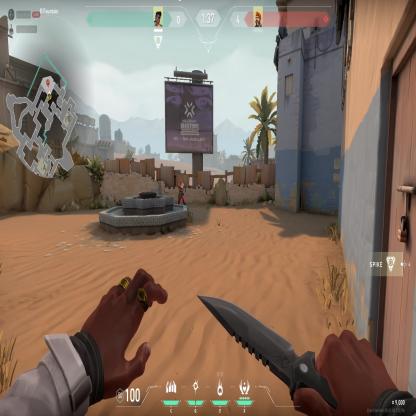
Label: enemy